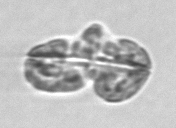
Label: Karenia